Question: I generated a new model called Comment.
'''
rails g model Comment user_id:integer content:text
rake db:migrate
'''
Then I create a simple partial view, that I intend to call from another controller/view.

Inside of a Product show view:
'''
.comments
h3
| Questions and Answers:
small for #{@product.name}
= render 'comments/new'
'''
> Missing partial comments/new with {:locale=>[:en], :formats=>[:html],
:handlers=>[:erb, :builder, :raw, :ruby, :jbuilder, :slim, :coffee]}.
Searched in: *
"/Users/sergiotapia/Documents/Work/foobar/app/views"
I stopped and started the Rails application and it's still refusing to detect the partial. Am I overlooking something?
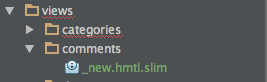
Answer: ## Incorrect File Extension
Rename partial file to '_new.html.slim'. Currently 'html' is as 'hmtl'.